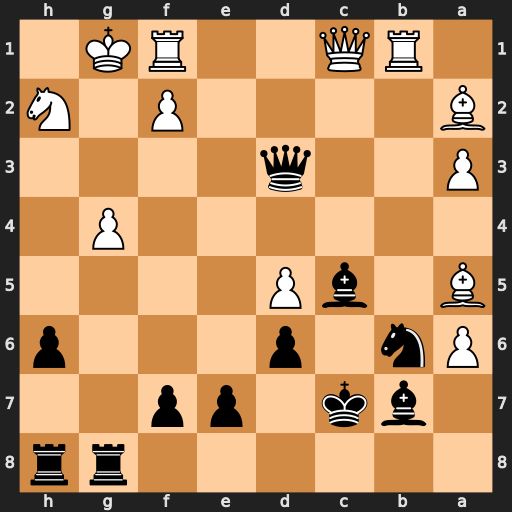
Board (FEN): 6rr/1bk1pp2/Pn1p3p/B1bP4/6P1/P2q4/B4P1N/1RQ2RK1
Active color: b
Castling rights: -
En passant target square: -
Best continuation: Rxg4+ Kh1 Rh4 Bxb6+ Kd7